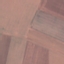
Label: AnnualCrop